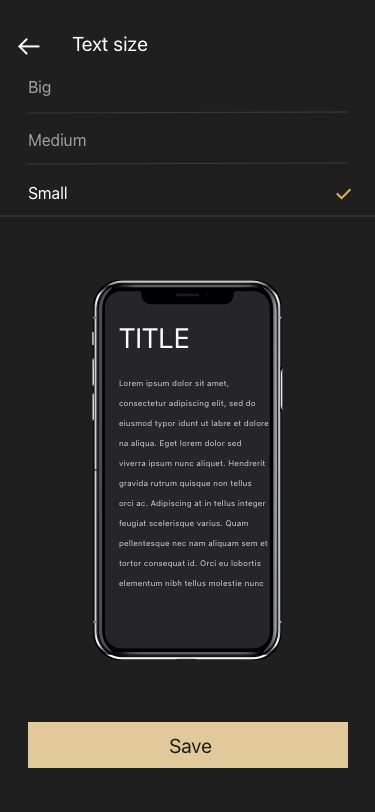
Text in this UI design:
Big
Medium
Small
TITLE
Lorem ipsum dolor sit amet,
consectetur adipiscing elit, sed do
eiusmod typor idunt ut labre et dolore
na aliqua. Eget lorem dolor sed
viverra ipsum nunc aliquet. Hendrerit
gravida rutrum quisque non tellus
orci ac. Adipiscing at in tellus integer
feugiat scelerisque varius. Quam
pellentesque nec nam aliquam sem et
tortor consequat id. Orci eu lobortis
elementum nibh tellus molestie nunc
Save
Text size